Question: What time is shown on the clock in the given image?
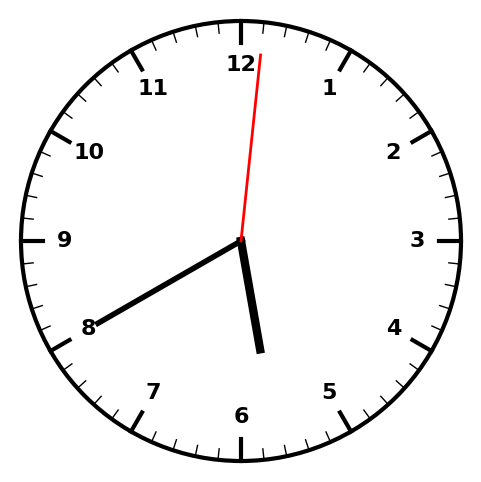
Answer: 05:40:01